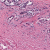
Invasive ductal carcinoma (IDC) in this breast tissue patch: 0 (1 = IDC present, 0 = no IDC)